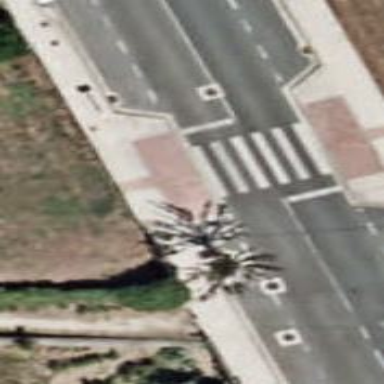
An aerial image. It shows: Sidewalk.